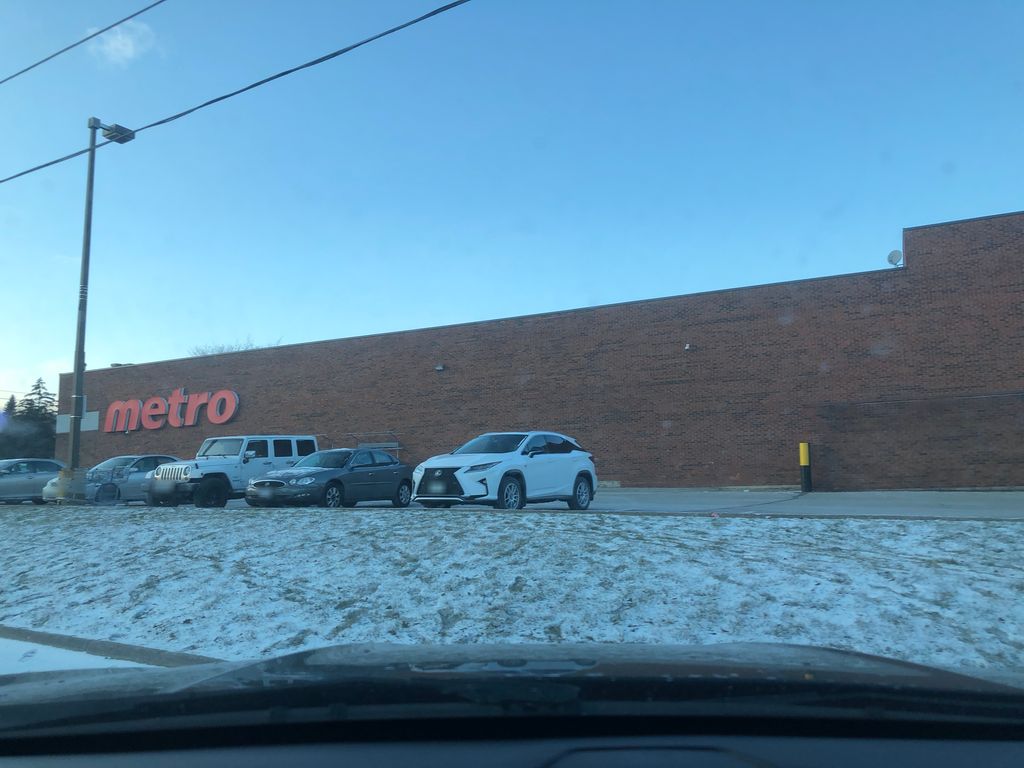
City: toronto